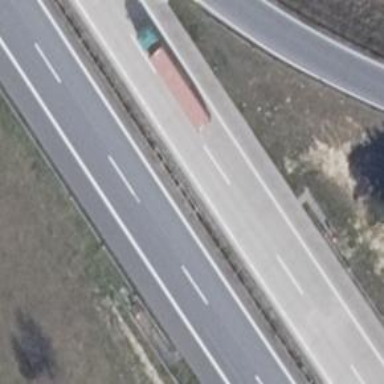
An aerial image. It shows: Motorway with concrete surface.